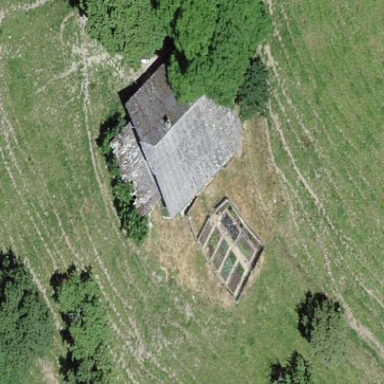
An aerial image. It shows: Farm building.